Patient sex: F
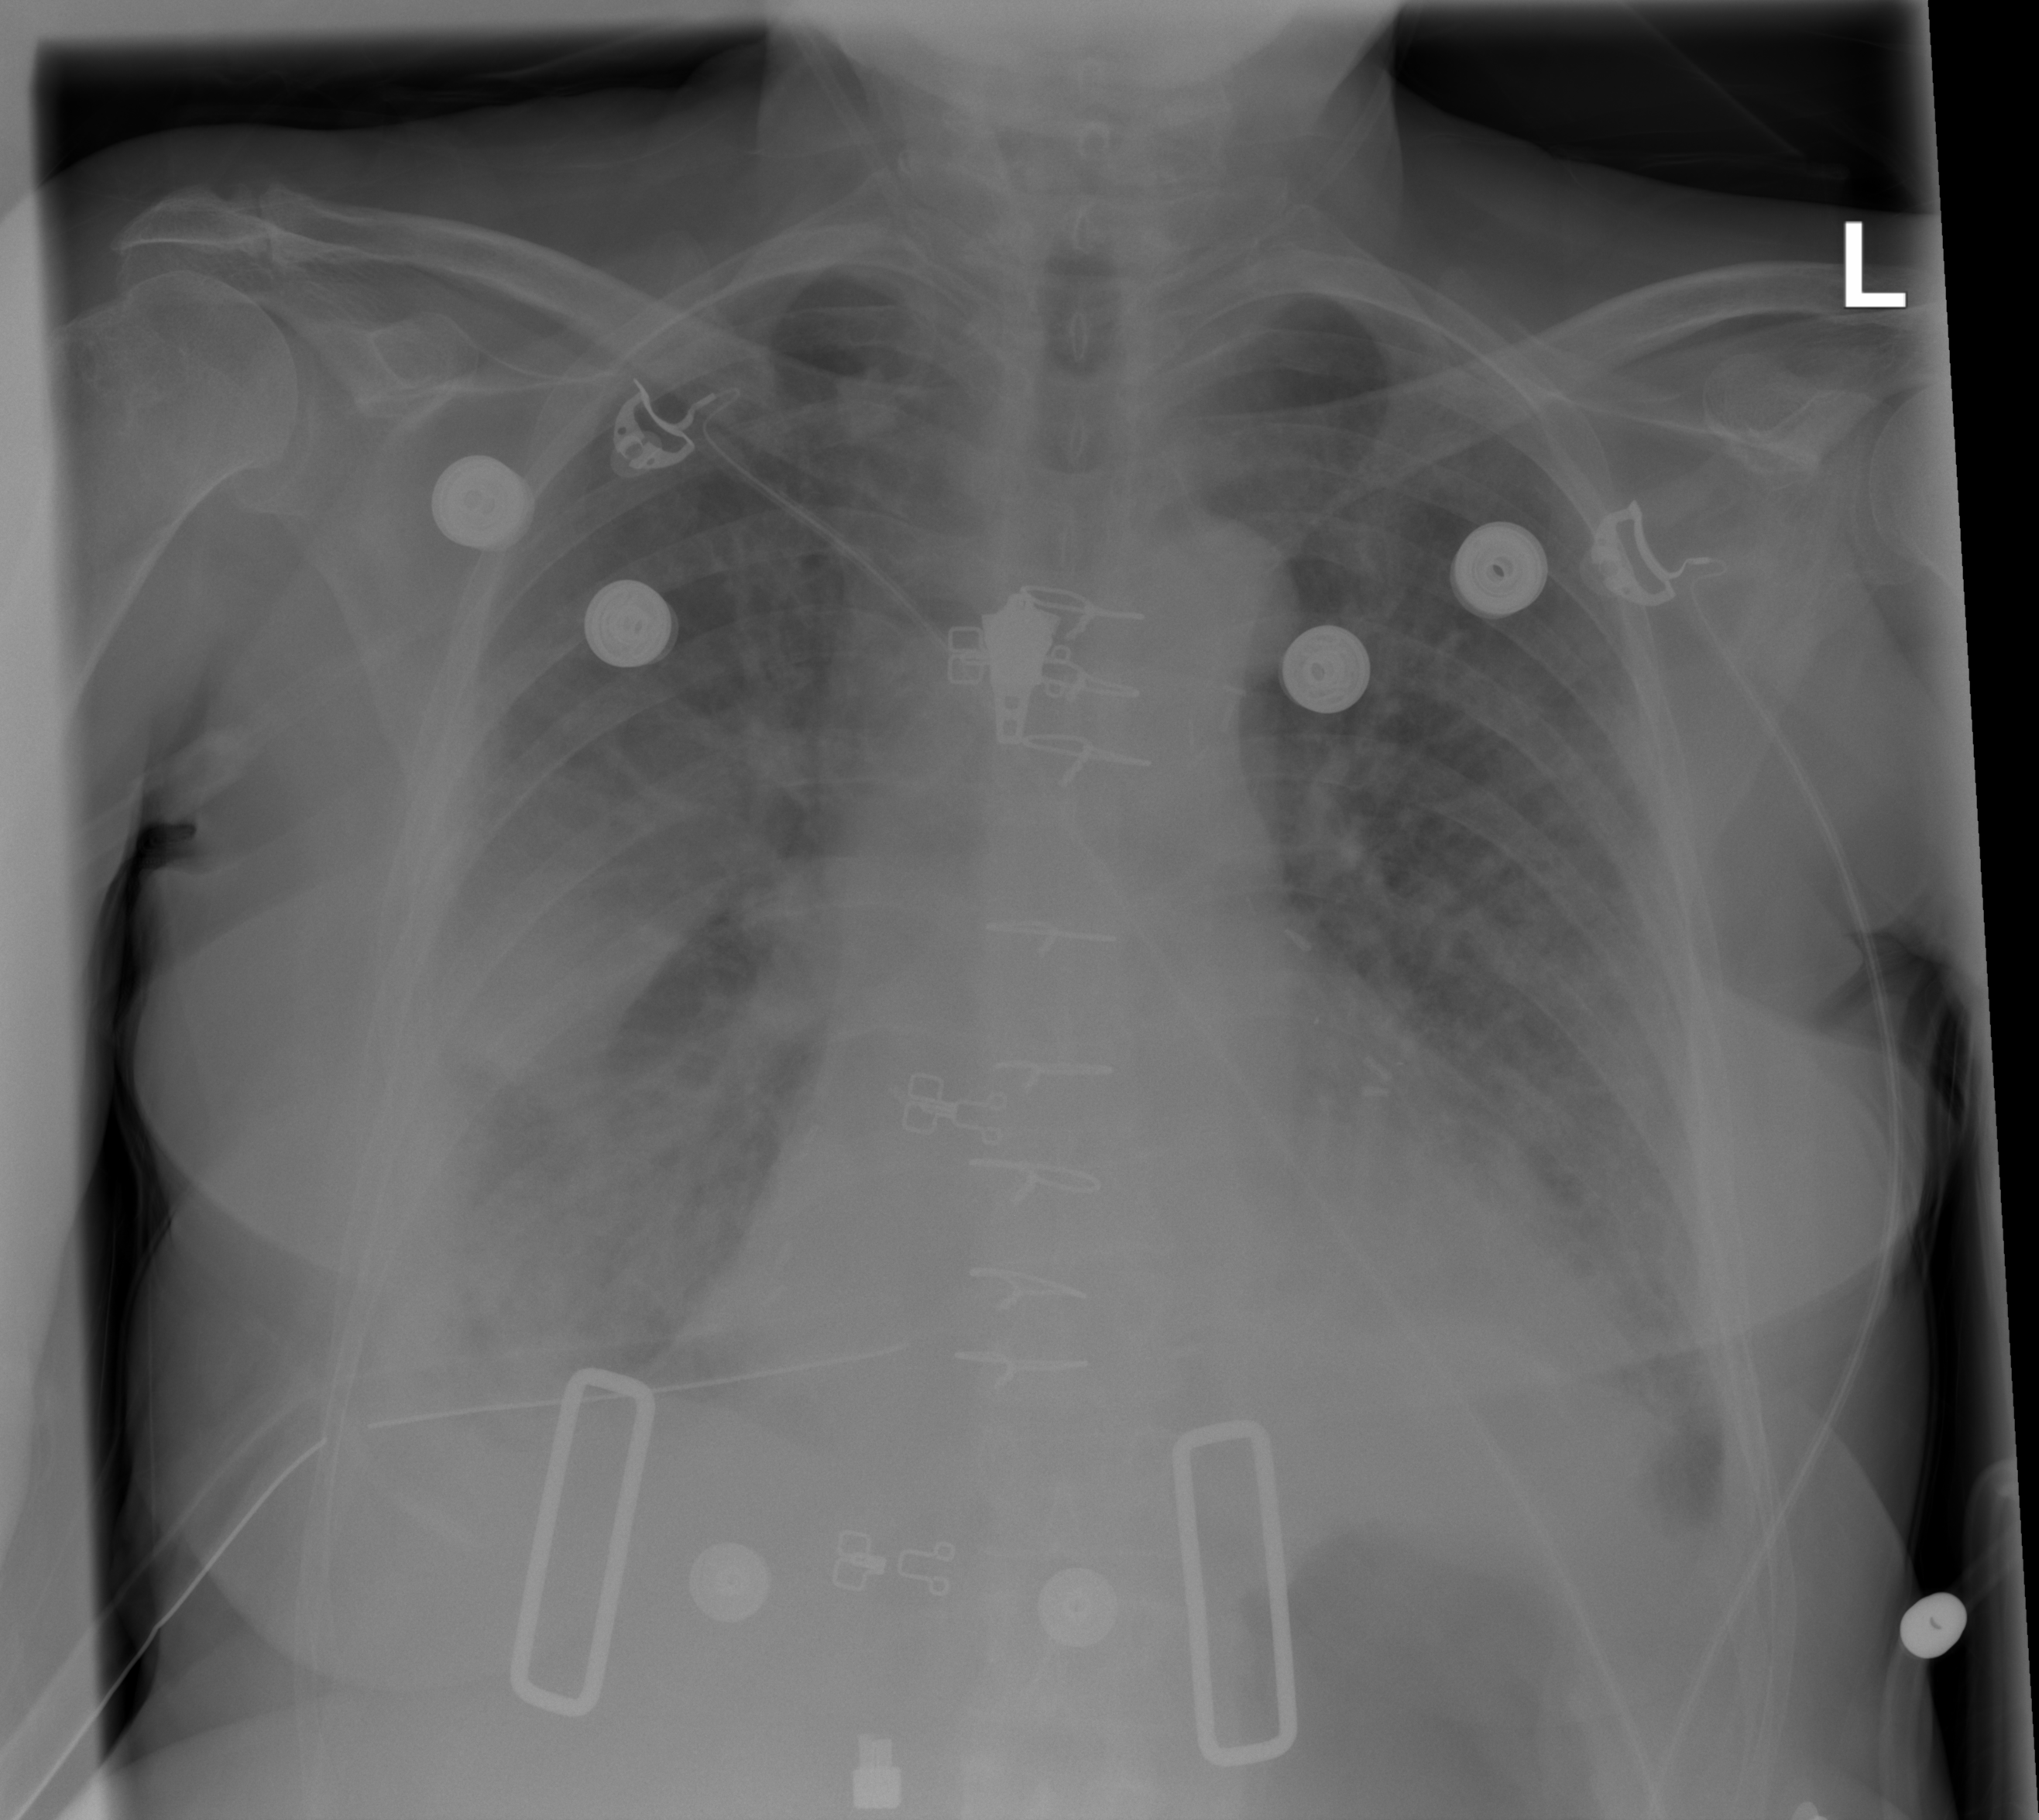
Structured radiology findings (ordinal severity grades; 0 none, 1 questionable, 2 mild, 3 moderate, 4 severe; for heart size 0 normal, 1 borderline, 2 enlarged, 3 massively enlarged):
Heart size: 2
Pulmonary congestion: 2
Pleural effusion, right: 2
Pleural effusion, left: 2
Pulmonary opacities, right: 2
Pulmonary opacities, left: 2
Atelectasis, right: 3
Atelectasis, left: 2